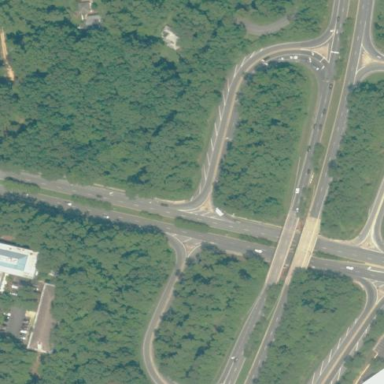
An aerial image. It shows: Trunk link highway area.